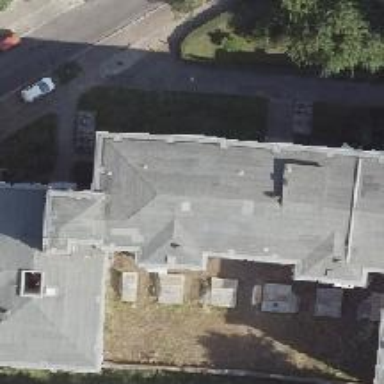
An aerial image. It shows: Flat-roofed apartment building.